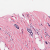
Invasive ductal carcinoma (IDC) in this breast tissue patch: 0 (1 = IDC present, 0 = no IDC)